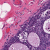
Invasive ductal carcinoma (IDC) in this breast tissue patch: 0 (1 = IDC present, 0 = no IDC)